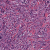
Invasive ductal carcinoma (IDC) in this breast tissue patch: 1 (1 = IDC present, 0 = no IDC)